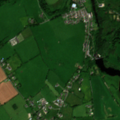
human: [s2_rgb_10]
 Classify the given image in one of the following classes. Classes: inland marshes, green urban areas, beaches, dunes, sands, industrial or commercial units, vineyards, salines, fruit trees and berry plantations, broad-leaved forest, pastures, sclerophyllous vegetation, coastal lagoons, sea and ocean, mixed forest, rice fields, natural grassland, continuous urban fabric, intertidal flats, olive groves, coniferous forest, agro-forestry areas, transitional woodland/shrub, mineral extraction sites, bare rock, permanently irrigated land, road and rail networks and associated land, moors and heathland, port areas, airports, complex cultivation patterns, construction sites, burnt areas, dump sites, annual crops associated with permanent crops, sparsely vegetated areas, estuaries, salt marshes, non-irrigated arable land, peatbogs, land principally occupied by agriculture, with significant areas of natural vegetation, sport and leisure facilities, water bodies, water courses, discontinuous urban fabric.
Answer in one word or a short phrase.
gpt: dump sites, non-irrigated arable land, pastures, water bodies